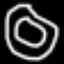
Label: donut